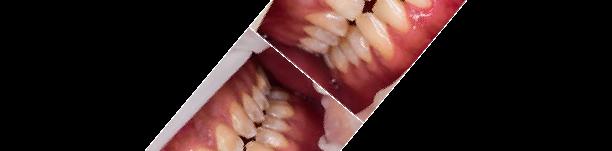
Condition: Calculus